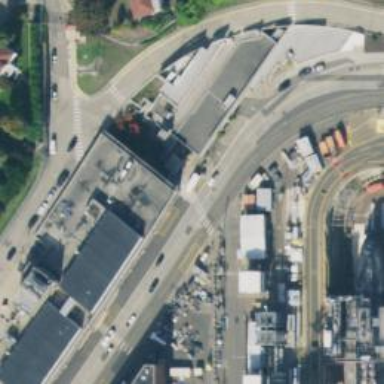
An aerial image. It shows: Railway crossing.